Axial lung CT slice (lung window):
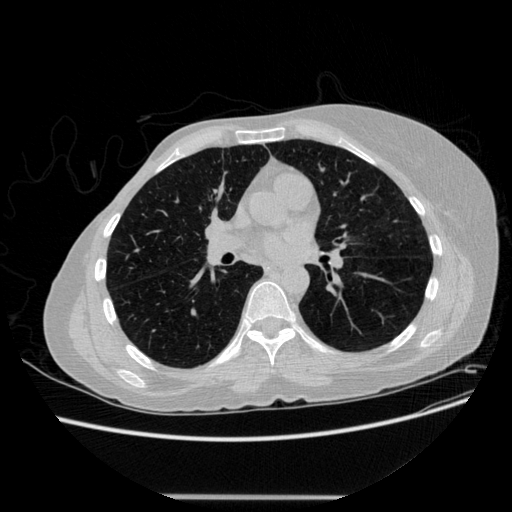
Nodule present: no